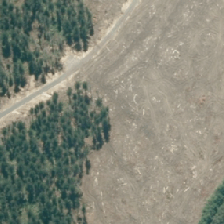
Land cover: harvested_forest